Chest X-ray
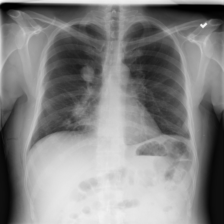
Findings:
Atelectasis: negative
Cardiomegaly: negative
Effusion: negative
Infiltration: negative
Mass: positive
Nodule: positive
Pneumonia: negative
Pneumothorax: negative
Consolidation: negative
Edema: negative
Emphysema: negative
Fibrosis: negative
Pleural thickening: negative
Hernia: negative